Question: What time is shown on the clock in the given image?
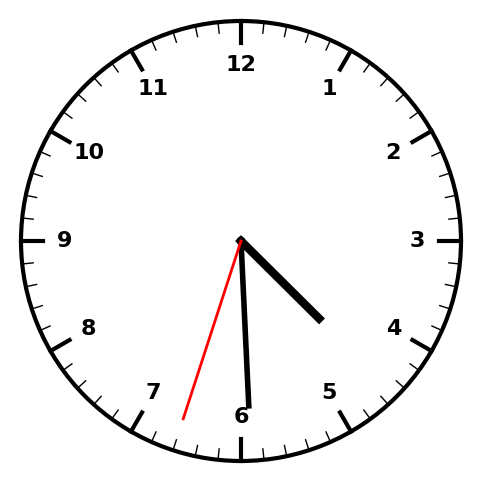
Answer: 04:29:33